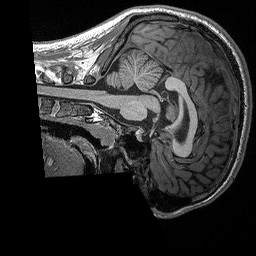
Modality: T1w
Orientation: sagittal
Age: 19
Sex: male
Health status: healthy
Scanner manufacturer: siemens
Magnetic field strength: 3 T
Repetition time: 2.3 s
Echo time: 0.00298 s